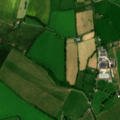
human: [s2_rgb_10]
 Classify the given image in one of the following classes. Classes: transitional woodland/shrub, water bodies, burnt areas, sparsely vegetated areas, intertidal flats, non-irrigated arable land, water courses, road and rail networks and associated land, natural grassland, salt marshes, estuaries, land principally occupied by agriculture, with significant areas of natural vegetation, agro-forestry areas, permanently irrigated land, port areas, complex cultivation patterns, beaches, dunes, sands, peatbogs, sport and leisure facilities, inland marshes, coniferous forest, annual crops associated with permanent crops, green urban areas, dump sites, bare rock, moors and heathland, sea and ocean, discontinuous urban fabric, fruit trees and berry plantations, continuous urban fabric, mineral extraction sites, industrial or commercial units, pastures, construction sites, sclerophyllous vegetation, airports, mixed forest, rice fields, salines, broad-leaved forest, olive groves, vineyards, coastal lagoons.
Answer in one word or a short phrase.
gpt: non-irrigated arable land, pastures